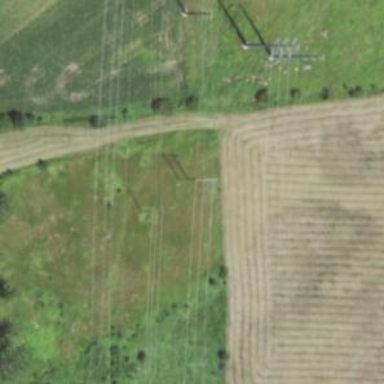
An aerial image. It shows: H-frame designed tower for power lines.